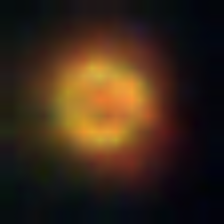
Taxon: NanoPlankton
Group: Other